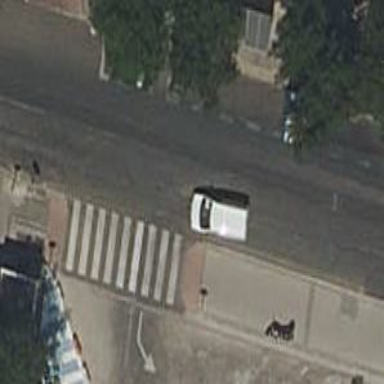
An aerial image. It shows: Public transport stop position.